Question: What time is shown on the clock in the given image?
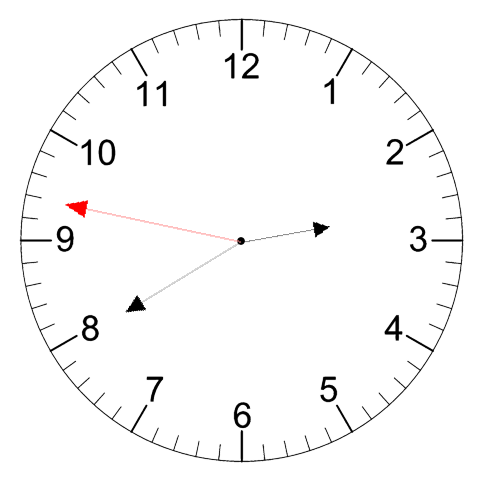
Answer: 02:39:47